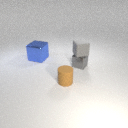
small brown rubber cylinder to the left of small gray metal cube